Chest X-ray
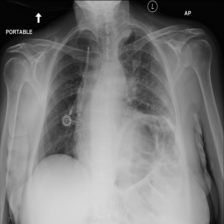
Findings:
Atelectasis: negative
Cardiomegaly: positive
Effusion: negative
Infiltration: negative
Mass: positive
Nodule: negative
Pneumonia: negative
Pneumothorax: negative
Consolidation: negative
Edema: negative
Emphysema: negative
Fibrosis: negative
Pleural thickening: negative
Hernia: negative